A time-domain waveform of one vibration snapshot from a rolling-element bearing is shown. Based on the visible evidence, which condition applies: normal, inner_race, outer_race, ball?
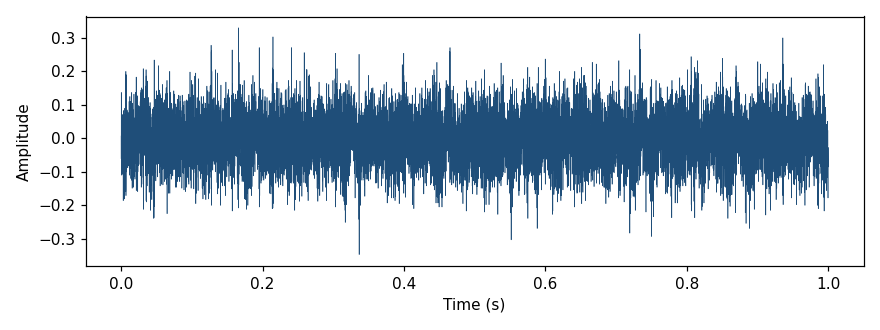
Answer: normal